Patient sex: M
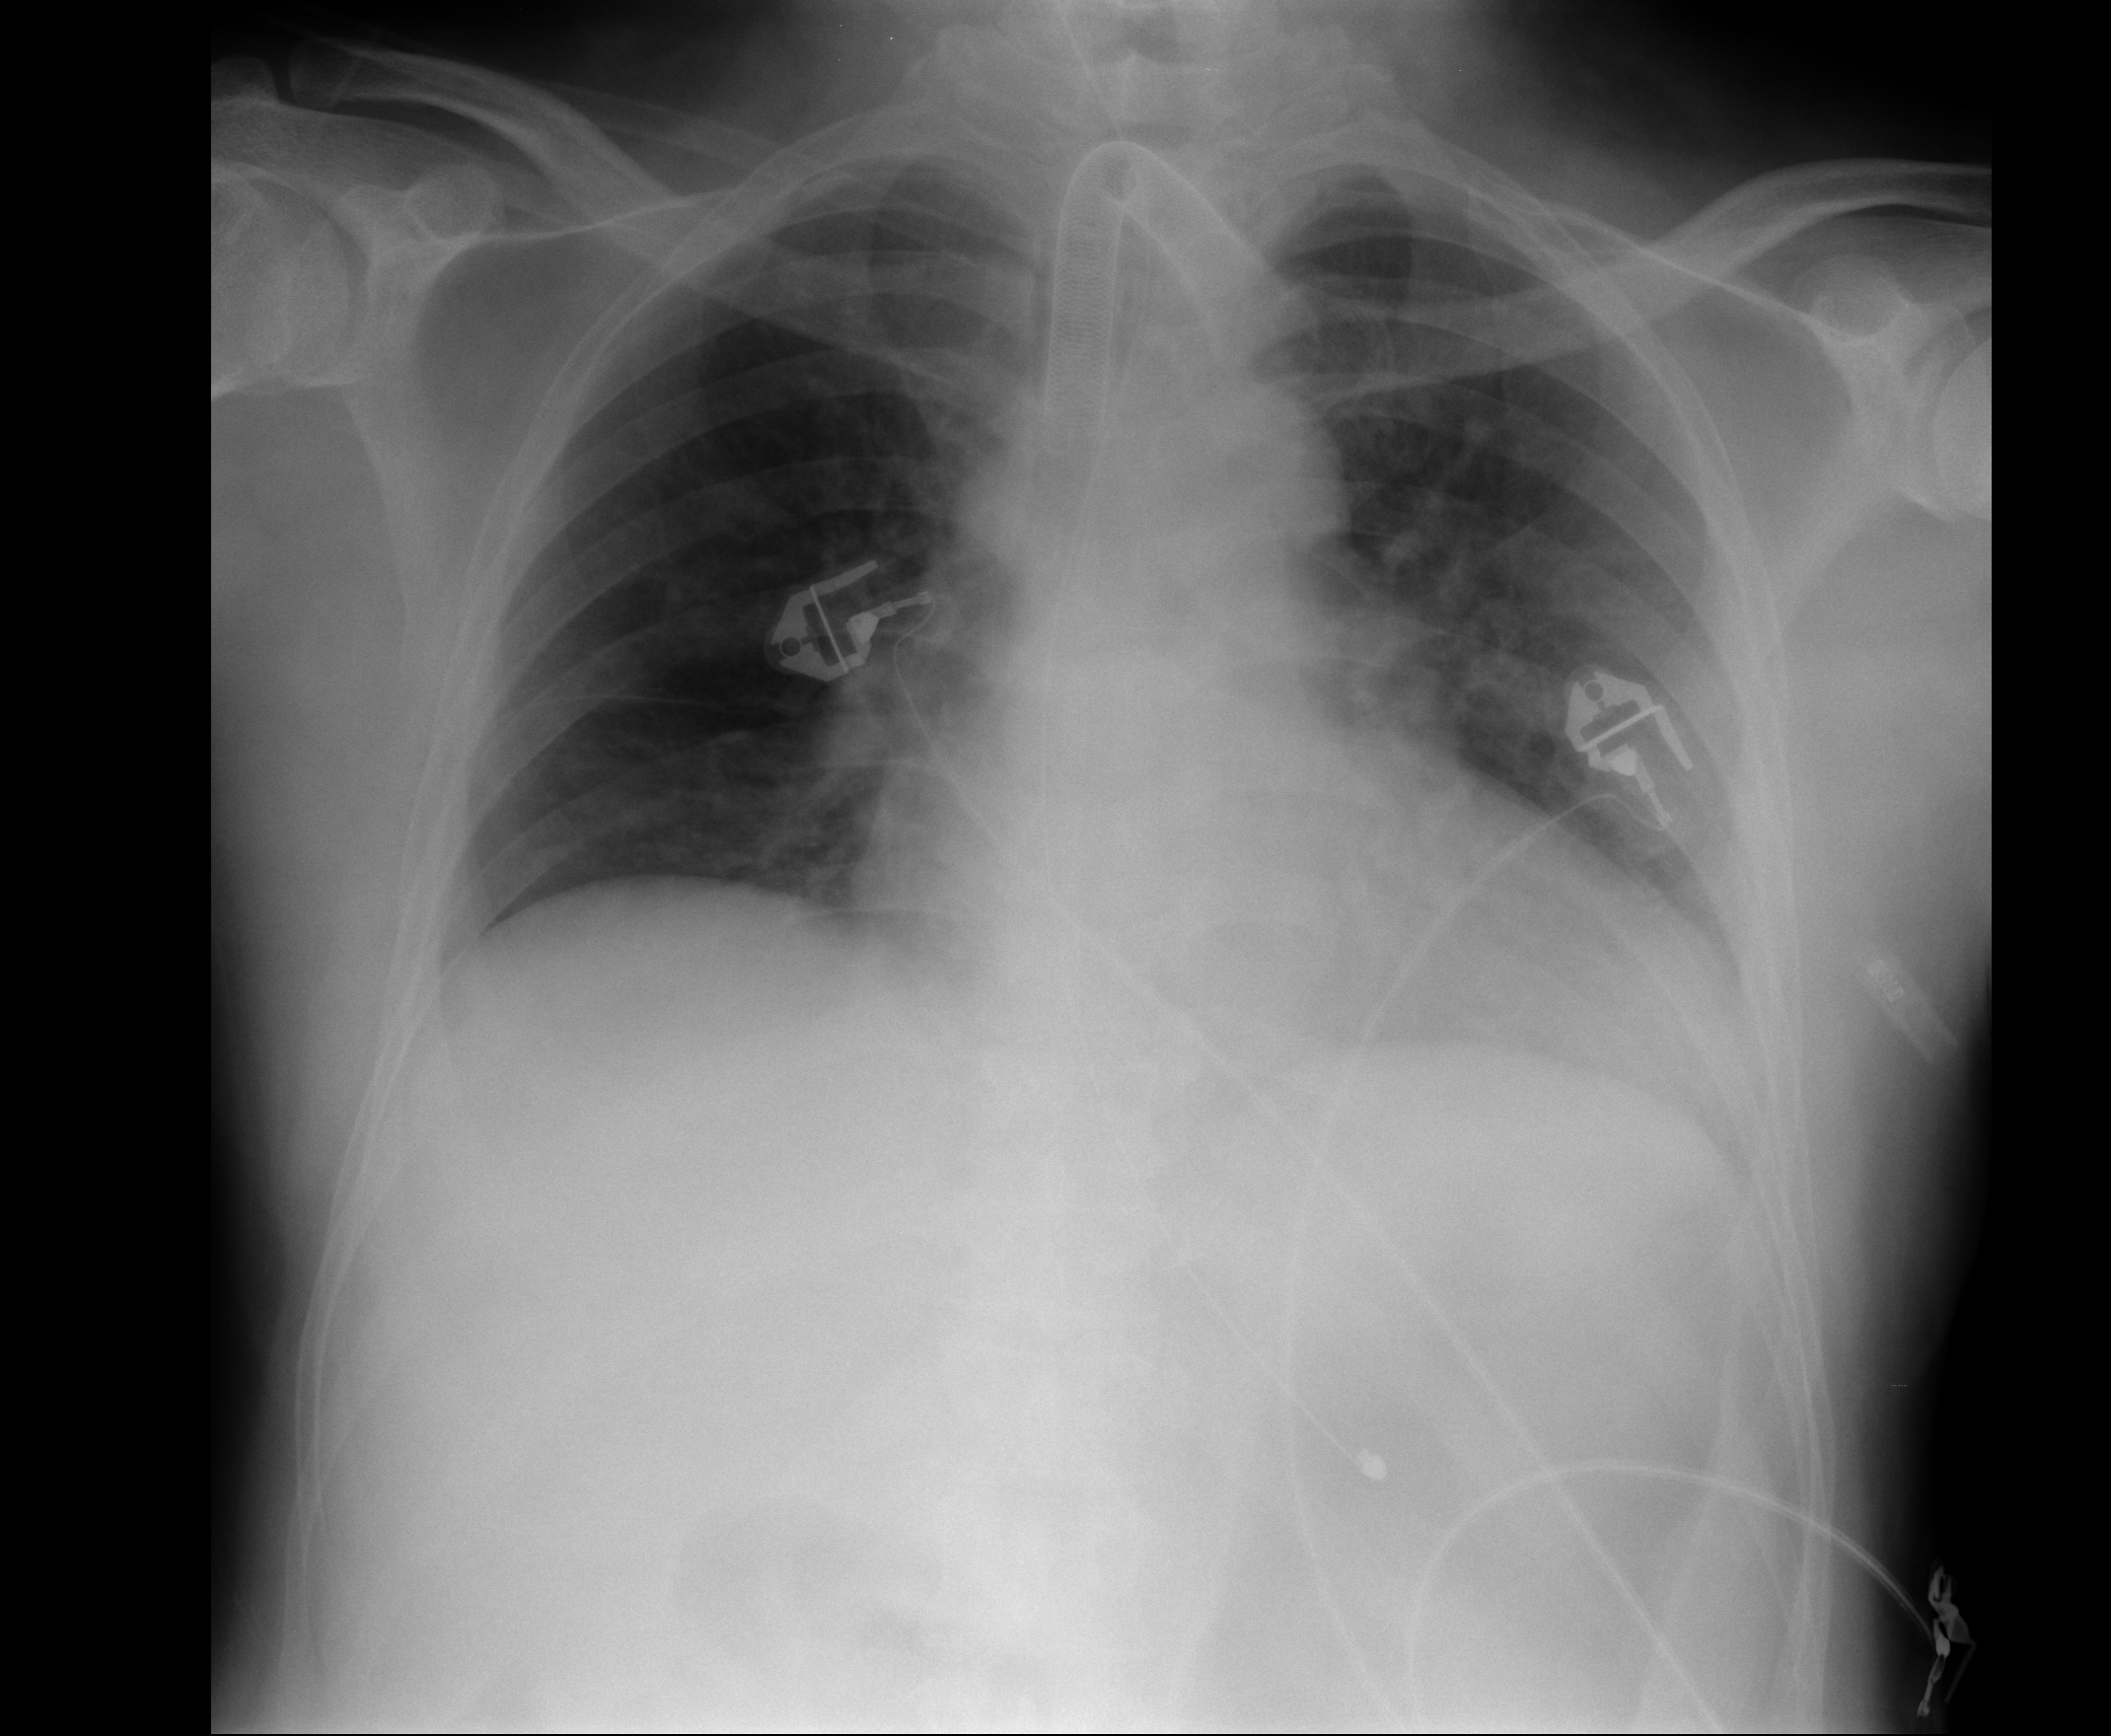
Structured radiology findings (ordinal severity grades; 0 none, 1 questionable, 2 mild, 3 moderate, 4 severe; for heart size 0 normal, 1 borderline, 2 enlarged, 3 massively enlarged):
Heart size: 0
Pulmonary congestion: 0
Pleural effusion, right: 0
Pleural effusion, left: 0
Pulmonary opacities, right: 0
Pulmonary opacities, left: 1
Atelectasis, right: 0
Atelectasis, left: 2